Interaction volume radius: 10 \u00c5
Interaction volume height: 25 \u00c5
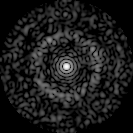
Disorder parameter: 0.8373